Field crop: maize
Growth stage: 2
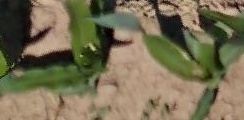
Species: maize